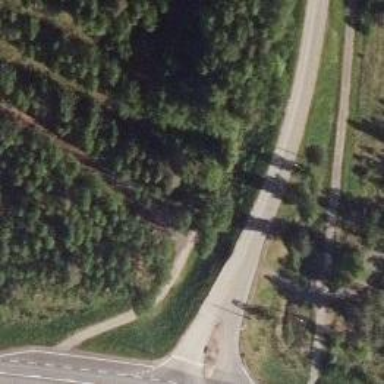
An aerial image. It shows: Asphalt cycleway designed for nordic skiing.